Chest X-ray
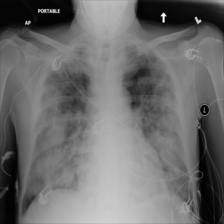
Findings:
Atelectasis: negative
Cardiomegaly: negative
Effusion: negative
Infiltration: positive
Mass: negative
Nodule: negative
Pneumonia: negative
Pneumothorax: negative
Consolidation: positive
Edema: negative
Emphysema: negative
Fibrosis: negative
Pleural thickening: negative
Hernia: negative